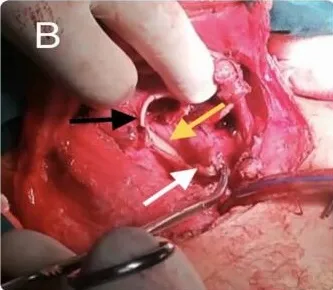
Complete transected trachea. Black arrow indicating transected trachea, white arrow indicating ruptured esophagus.
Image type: medical_photograph (other_medical_photograph)